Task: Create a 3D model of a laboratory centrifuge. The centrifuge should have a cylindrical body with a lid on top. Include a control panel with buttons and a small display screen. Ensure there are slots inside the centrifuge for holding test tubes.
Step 540:
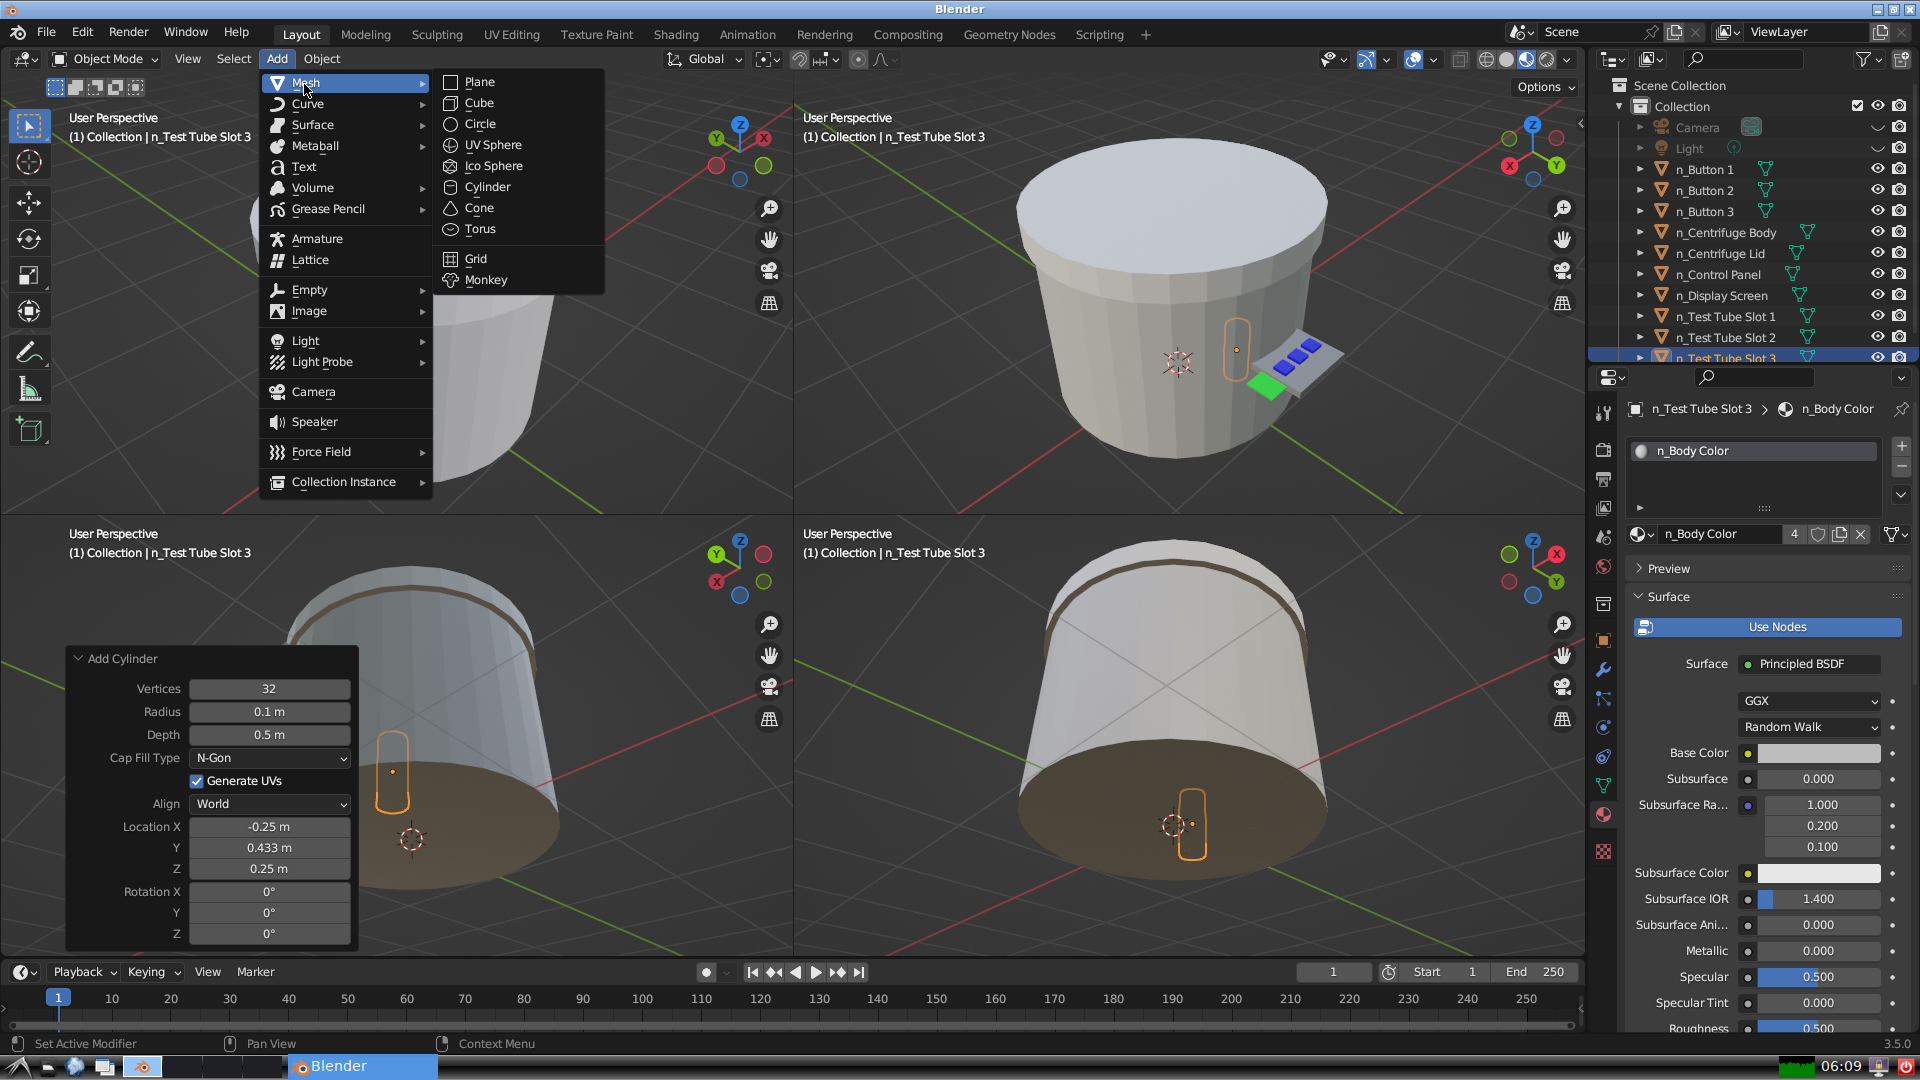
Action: {"mouse_move": [499, 187]}